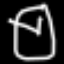
Label: clock